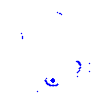
Particle: proton